Field crop: tomato
Growth stage: 1
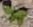
Species: solanum